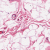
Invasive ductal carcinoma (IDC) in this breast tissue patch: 0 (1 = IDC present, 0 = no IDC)